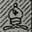
Piece: wB